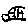
Label: car